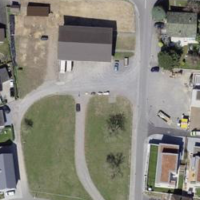
EUNIS habitat code: 54
Species observed at this site:
Tanacetum vulgare